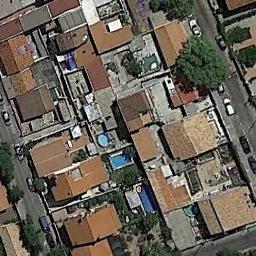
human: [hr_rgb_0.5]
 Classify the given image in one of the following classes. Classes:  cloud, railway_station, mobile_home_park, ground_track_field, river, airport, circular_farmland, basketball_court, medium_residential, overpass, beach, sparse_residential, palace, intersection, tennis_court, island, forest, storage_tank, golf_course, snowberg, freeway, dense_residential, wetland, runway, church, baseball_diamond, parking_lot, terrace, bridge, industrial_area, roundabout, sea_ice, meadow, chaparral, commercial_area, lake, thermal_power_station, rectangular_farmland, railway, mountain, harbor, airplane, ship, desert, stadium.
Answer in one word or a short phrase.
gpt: dense_residential